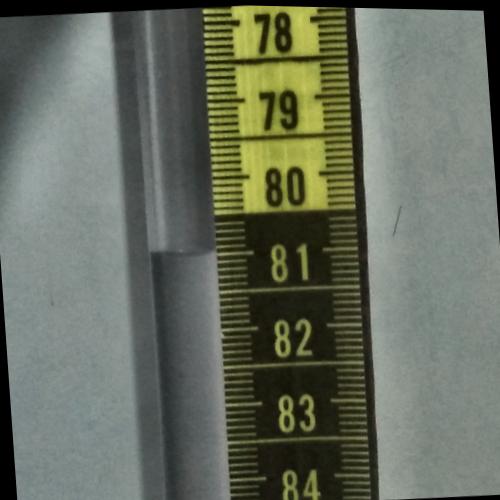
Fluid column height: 81.0 cm